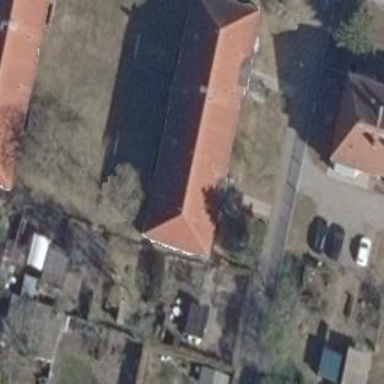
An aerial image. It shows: Hipped roof on apartment building.